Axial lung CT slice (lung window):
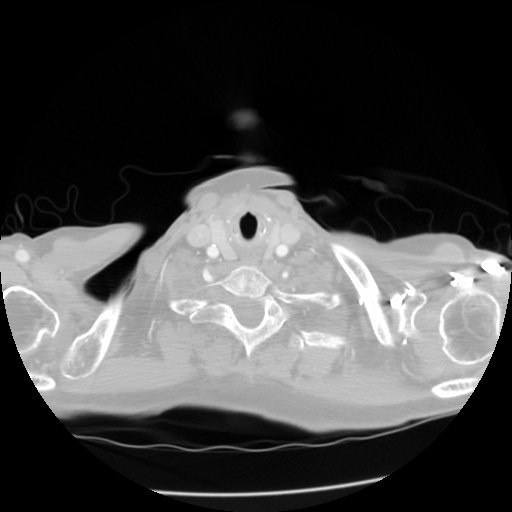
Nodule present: no